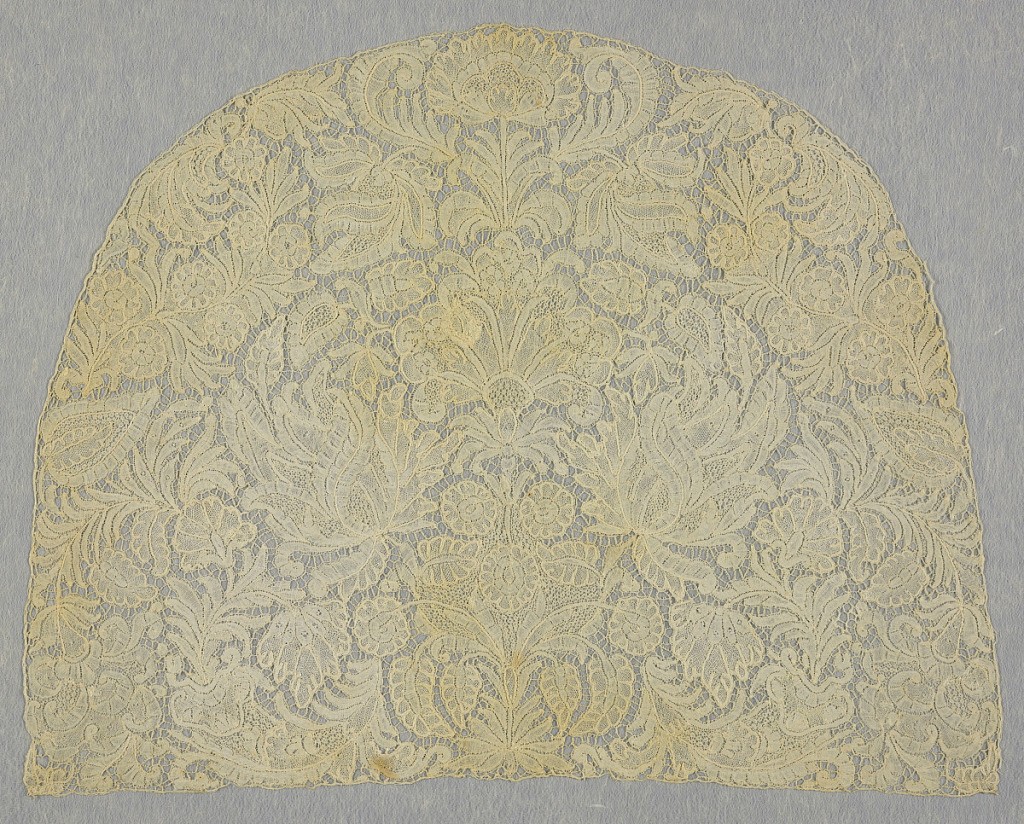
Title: Cap crown
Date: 1700–1750
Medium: linen Technique: bobbin lace, Brussels style
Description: Design of large and small flowers with gracefully curled leaves.